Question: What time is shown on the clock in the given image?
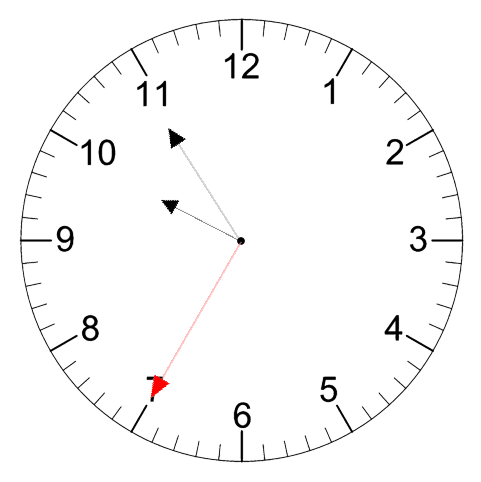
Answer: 09:54:35